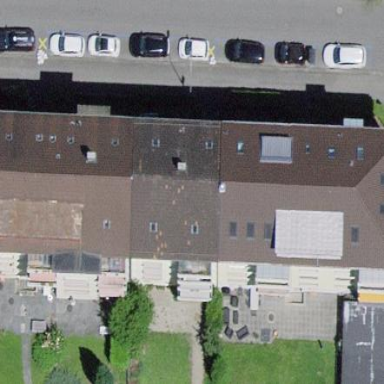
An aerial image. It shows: Building with hipped roof design.